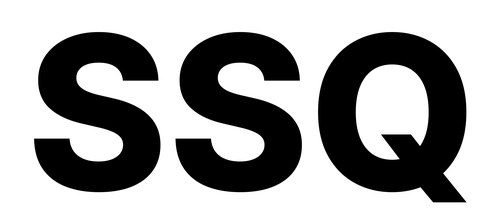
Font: Inter_ExtraBold